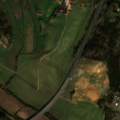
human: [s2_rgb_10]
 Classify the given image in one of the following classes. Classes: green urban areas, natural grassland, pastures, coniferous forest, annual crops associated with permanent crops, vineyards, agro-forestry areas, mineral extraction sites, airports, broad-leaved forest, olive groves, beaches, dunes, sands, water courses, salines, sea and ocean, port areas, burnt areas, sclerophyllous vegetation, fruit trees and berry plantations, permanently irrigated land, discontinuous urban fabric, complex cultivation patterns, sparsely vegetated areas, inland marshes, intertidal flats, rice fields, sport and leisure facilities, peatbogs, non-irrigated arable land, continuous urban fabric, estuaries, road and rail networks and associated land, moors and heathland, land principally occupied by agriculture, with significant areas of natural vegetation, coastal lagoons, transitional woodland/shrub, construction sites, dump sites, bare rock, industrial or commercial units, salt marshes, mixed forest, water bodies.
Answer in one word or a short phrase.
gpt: permanently irrigated land, complex cultivation patterns, land principally occupied by agriculture, with significant areas of natural vegetation, mixed forest, transitional woodland/shrub